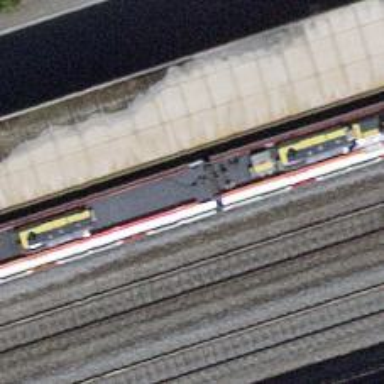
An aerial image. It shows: Stop position for public transport on the railway.